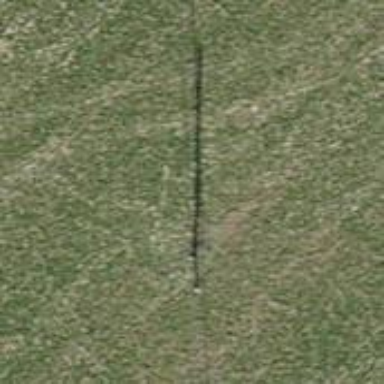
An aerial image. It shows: Power pole.